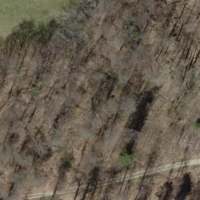
EUNIS habitat code: 41
Species observed at this site:
Lathyrus vernus